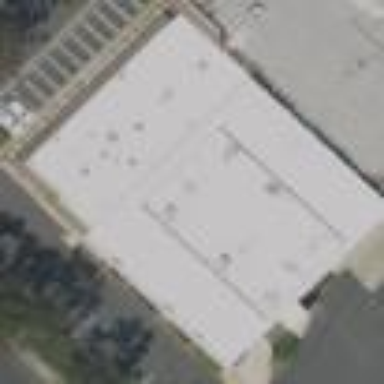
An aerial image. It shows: Retail building.